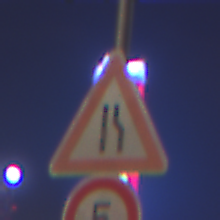
Verkehrszeichen: EinseitigVerengteFahrbahnRechts
Zusatzzeichen unten: Geschwindigkeit5
Umgebung: Outdoor, Urban
Tageszeit: Night
Wetter: PartlyCloudy
Licht: Natural
Jahreszeit: NotSpecified
Kontrast: HighContrast